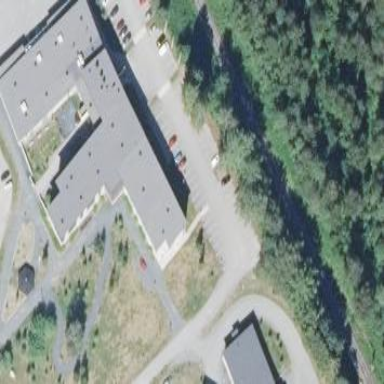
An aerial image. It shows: Nursing home building.